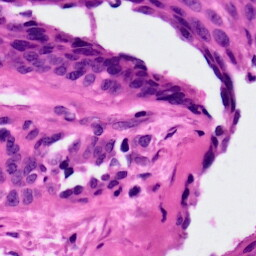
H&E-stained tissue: Ovarian